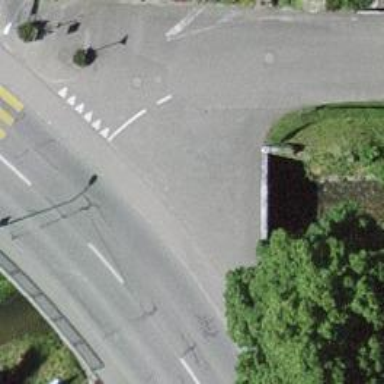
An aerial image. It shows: Sidewalk on bridge.